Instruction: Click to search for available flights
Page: home
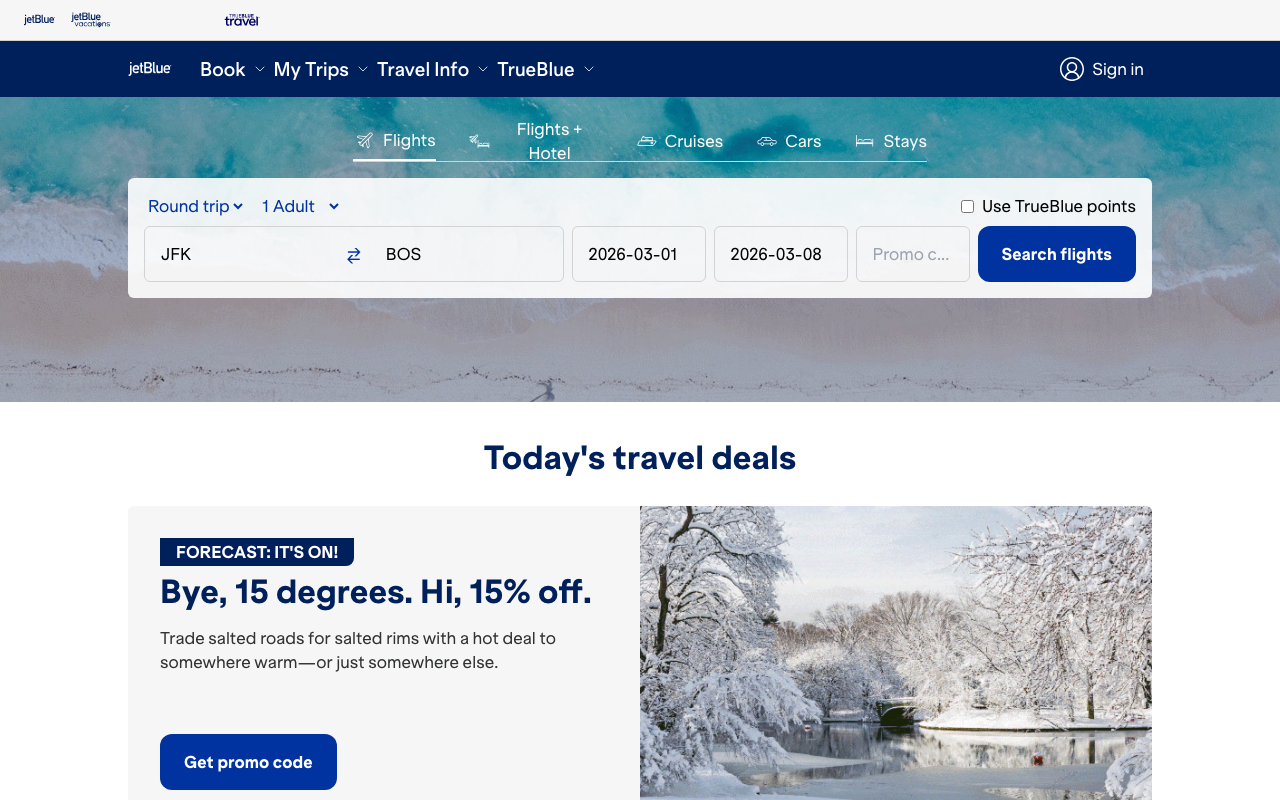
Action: click